Interaction volume radius: 5 \u00c5
Interaction volume height: 30 \u00c5
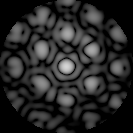
Disorder parameter: 0.3661